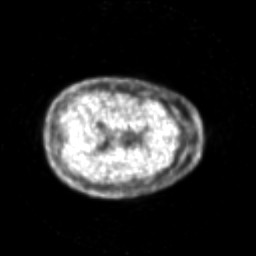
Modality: PET
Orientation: axial
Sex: male
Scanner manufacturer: siemens